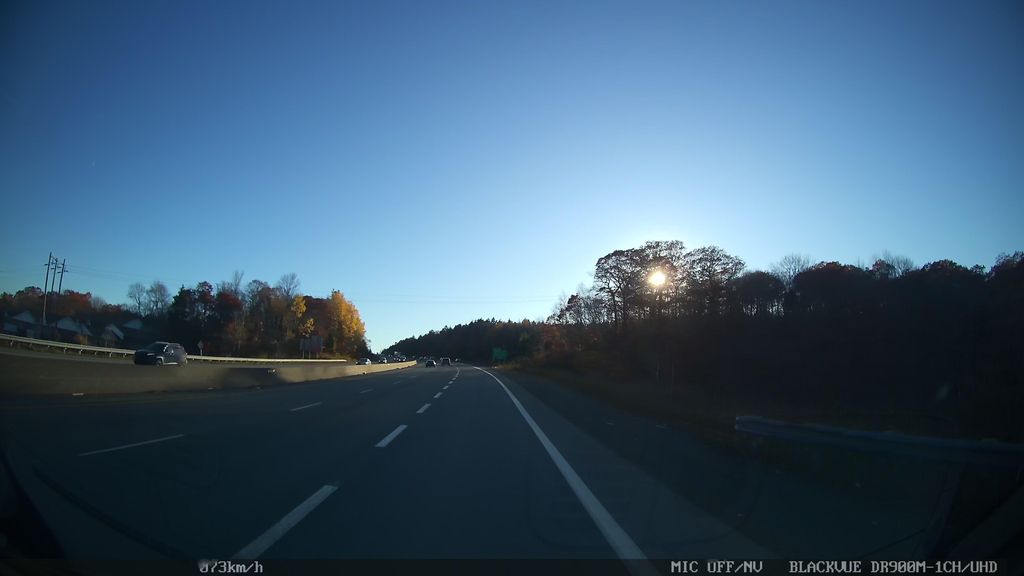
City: halifax